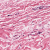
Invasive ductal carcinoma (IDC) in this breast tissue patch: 0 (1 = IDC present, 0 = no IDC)